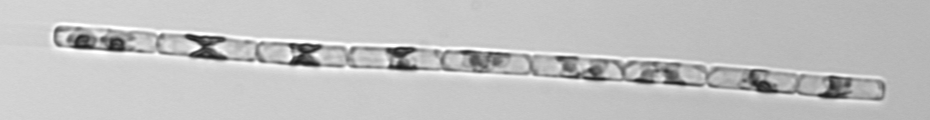
Label: Guinardia_delicatula